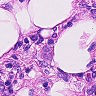
Metastatic tissue present: yes